Question: Bydefault MBProgressHUD came with black background color. i know how to change this color to blue or green or etc. But Is it possible to set in Background on MBProgressHUD?

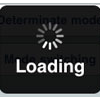
Answer: Try this code to set image
'''
hudProgress.color =[UIColor colorWithPatternImage:[UIImage imageNamed:@"yourBackground.png"]]
'''